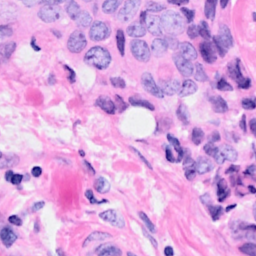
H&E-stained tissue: Breast